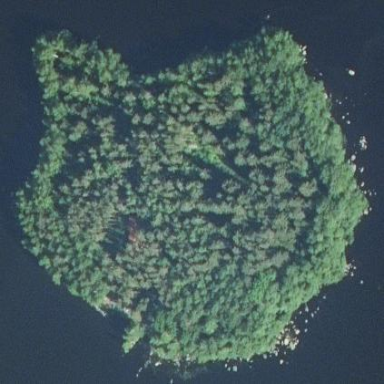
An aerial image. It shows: Islet.